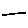
Label: line